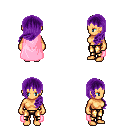
a pixel art fantasy rpg character, female body template, human, tanned skin, pink cape, gold greaves, purple left-swept hairstyle, four views (front, back, left, right), 2x2 character sprite sheet, small pixel art, hard edges, no anti-aliasing